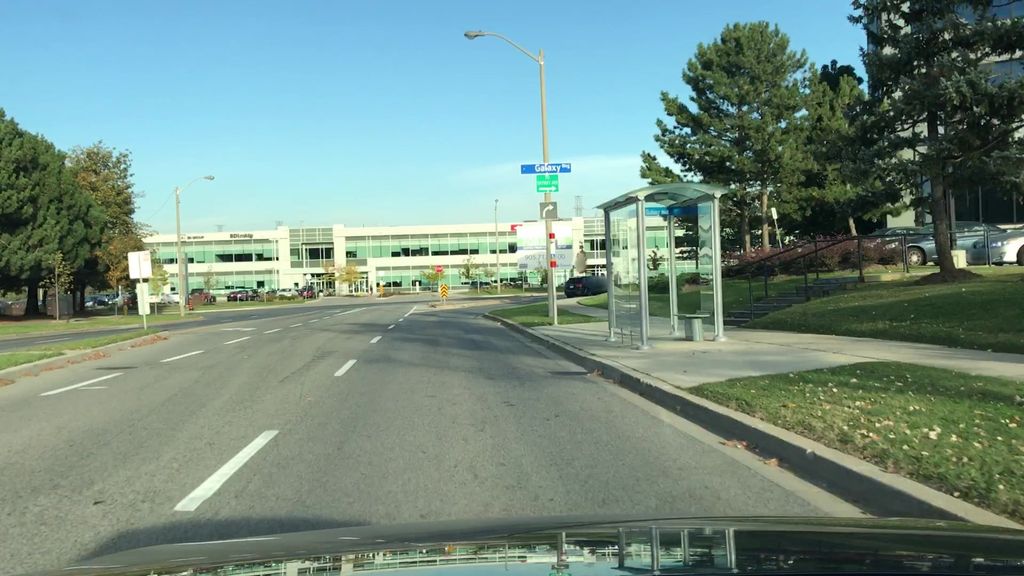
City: toronto